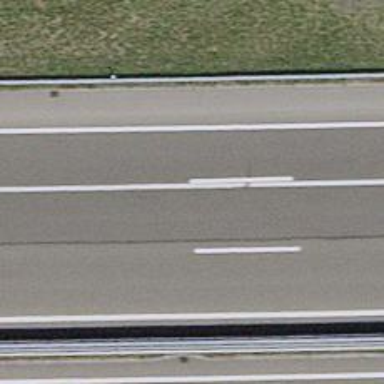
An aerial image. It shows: Asphalt motorway link.